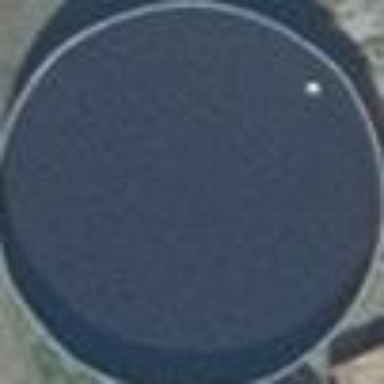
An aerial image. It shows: Storage tank with man-made structure.